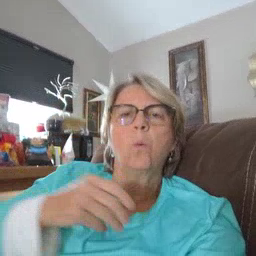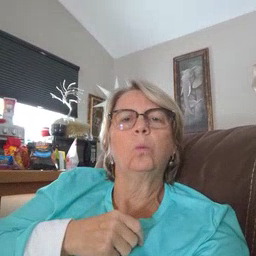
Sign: glasswindow